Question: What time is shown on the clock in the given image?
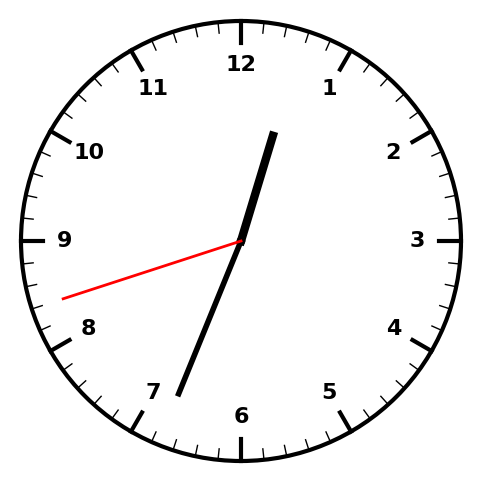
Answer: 12:33:42